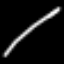
Label: line